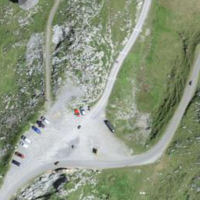
EUNIS habitat code: 23
Species observed at this site:
Hieracium villosum